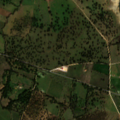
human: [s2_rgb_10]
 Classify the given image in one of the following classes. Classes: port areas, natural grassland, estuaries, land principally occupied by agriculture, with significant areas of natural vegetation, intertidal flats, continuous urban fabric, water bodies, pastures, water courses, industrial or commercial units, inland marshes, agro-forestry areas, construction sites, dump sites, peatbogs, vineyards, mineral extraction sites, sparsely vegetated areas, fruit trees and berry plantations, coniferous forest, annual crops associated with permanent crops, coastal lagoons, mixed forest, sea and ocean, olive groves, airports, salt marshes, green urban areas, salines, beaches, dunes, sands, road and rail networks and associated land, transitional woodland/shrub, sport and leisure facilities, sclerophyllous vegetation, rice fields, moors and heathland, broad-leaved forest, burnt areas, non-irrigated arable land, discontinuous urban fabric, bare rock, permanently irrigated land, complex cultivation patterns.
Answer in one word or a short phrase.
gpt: non-irrigated arable land, annual crops associated with permanent crops, complex cultivation patterns, agro-forestry areas, transitional woodland/shrub